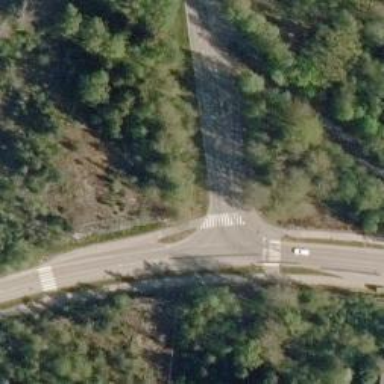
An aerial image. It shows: Road with "give way" sign.